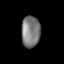
Tissue: lung
Cell type: Epithelial cells
Senescence score: 0.2268
Nuclear area (px): 586
Mean DAPI intensity: 121.444